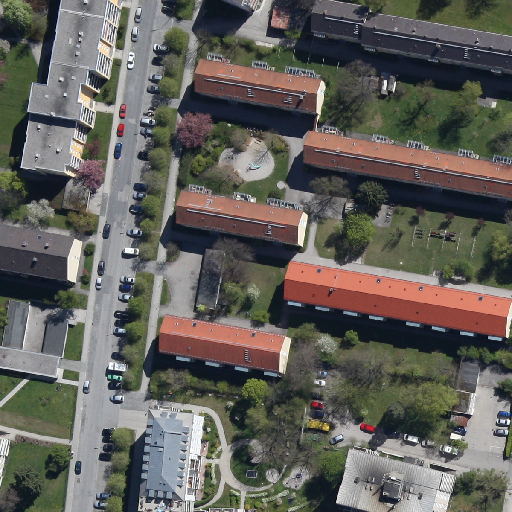
Referring expression: van